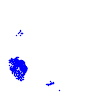
Particle: electron